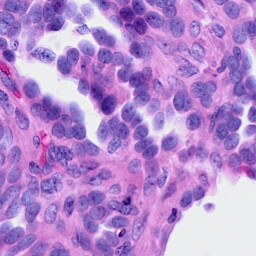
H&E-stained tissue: Ovarian